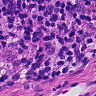
Metastatic tissue present: no